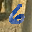
Label: 6